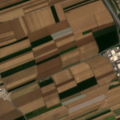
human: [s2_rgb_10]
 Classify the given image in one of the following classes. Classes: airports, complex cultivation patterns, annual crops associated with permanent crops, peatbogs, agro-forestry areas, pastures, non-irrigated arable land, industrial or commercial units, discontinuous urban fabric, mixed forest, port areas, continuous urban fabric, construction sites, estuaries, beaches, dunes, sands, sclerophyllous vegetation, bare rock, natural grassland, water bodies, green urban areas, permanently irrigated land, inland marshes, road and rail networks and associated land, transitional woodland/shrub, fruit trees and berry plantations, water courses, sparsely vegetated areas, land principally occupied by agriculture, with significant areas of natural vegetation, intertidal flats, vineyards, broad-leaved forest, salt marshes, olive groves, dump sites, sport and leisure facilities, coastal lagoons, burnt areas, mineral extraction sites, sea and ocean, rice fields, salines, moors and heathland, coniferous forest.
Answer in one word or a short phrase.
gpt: discontinuous urban fabric, industrial or commercial units, mineral extraction sites, non-irrigated arable land